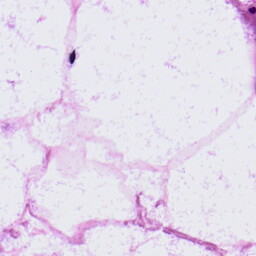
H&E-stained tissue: LymphNode